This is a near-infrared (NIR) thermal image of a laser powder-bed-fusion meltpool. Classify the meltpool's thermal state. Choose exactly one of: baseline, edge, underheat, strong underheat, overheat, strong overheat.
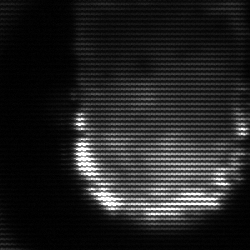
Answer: baseline